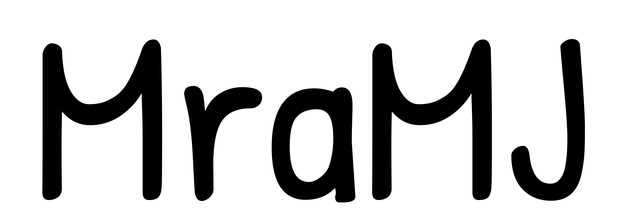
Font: PatrickHand-Regular